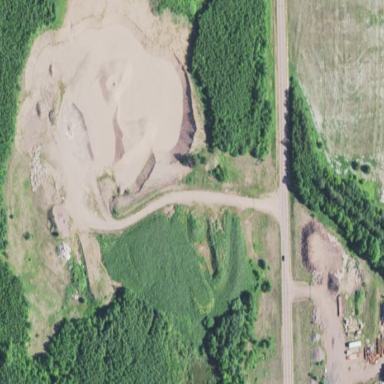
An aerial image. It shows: Quarry area.